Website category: university
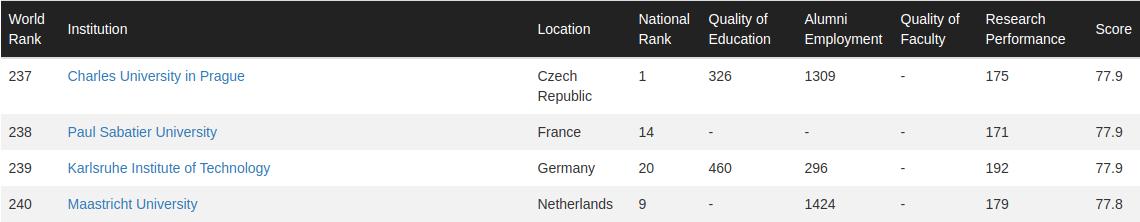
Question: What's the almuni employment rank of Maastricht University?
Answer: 1424

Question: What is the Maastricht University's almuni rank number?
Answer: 1424

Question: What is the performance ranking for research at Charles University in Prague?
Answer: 175

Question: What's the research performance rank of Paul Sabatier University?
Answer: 171

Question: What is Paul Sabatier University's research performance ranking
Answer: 171

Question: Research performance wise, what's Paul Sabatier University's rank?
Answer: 171

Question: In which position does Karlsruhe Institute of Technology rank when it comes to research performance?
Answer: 192

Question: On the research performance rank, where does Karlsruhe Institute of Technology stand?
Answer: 192

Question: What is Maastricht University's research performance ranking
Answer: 179

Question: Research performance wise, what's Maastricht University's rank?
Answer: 179

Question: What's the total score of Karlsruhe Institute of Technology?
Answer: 77.9

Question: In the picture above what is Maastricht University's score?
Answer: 77.8

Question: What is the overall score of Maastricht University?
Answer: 77.8

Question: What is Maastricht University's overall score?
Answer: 77.8

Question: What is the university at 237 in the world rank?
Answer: Charles University in Prague

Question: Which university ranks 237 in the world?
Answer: Charles University in Prague

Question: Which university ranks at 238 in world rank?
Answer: Paul Sabatier University

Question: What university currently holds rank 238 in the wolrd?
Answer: Paul Sabatier University

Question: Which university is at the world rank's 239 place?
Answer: Karlsruhe Institute of Technology

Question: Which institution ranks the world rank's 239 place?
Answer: Karlsruhe Institute of Technology

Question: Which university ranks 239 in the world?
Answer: Karlsruhe Institute of Technology

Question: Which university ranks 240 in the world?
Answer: Maastricht University

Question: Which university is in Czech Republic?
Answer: Charles University in Prague

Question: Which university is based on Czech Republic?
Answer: Charles University in Prague

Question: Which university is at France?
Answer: Paul Sabatier University

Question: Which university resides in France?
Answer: Paul Sabatier University

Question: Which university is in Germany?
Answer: Karlsruhe Institute of Technology

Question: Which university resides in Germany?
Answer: Karlsruhe Institute of Technology

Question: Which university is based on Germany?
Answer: Karlsruhe Institute of Technology

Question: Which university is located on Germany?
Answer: Karlsruhe Institute of Technology

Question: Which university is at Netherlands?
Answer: Maastricht University

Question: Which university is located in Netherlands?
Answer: Maastricht University

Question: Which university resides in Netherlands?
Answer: Maastricht University

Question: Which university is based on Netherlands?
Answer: Maastricht University

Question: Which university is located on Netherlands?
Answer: Maastricht University

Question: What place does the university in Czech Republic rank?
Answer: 237

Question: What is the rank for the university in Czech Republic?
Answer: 237

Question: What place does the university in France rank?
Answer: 238

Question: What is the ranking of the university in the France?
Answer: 238

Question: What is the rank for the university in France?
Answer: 238

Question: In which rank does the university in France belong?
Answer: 238

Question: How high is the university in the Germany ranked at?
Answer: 239

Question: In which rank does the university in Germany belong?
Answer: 239

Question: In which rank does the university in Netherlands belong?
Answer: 240

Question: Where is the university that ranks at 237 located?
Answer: Czech Republic

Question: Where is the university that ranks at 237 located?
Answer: Czech Republic

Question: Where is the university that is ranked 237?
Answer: Czech Republic

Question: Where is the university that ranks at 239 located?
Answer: Germany

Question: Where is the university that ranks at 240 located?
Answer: Netherlands

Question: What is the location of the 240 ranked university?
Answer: Netherlands

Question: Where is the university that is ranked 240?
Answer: Netherlands

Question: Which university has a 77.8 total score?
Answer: Maastricht University